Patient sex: F
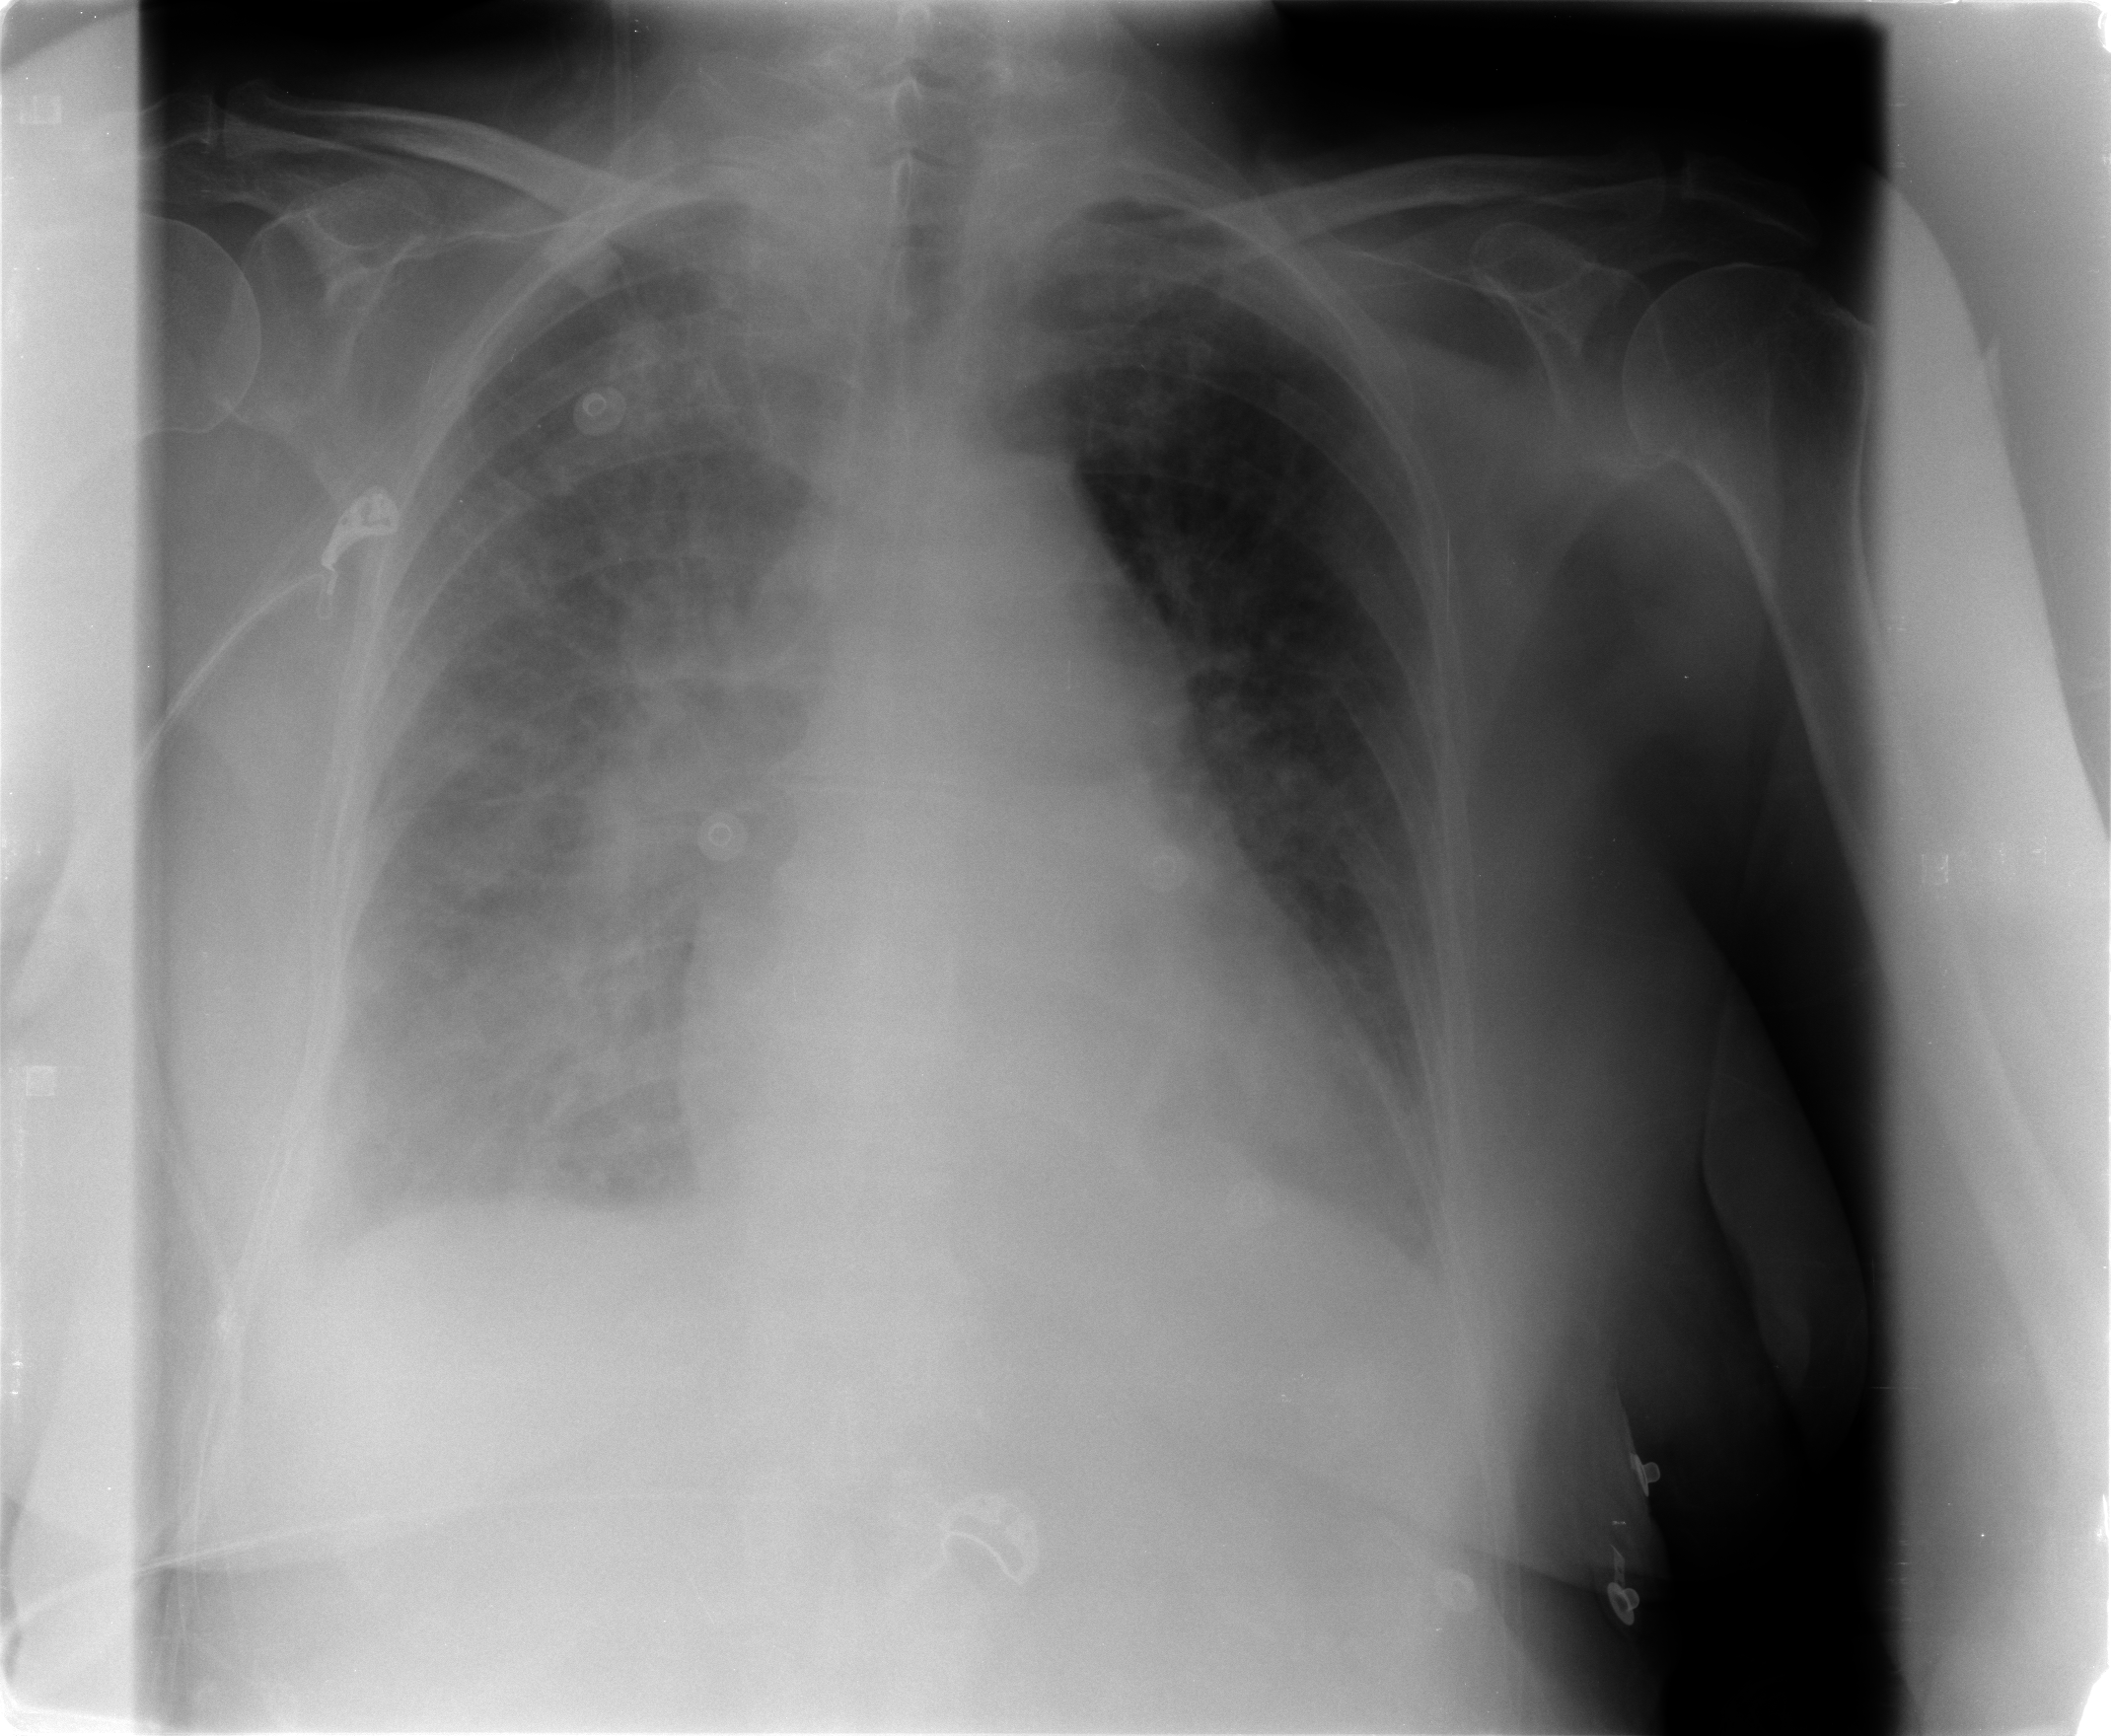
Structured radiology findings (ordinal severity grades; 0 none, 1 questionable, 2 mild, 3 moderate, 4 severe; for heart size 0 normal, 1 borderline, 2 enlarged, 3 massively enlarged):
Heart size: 1
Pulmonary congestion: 2
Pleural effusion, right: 2
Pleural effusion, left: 0
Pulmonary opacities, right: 2
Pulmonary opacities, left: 0
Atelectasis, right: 2
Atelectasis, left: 1